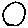
Label: circle